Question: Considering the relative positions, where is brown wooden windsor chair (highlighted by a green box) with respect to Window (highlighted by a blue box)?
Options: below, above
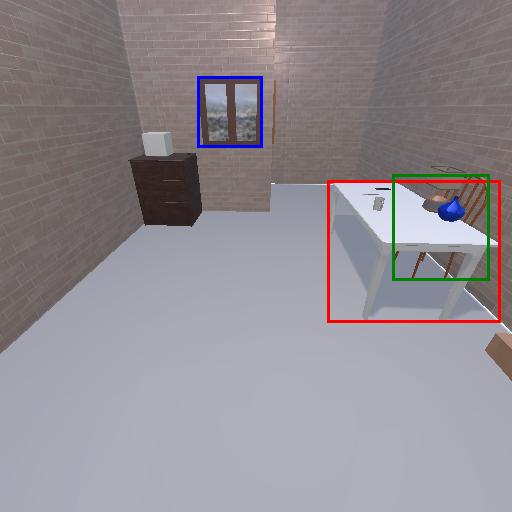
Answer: below